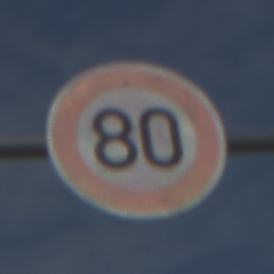
Verkehrszeichen: Geschwindigkeit80
Umgebung: Outdoor, Suburban
Tageszeit: Midday
Wetter: PartlyCloudy
Licht: Natural
Jahreszeit: NotSpecified
Kontrast: HighContrast